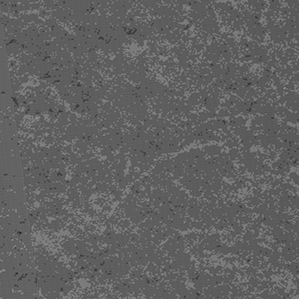
Label: frost